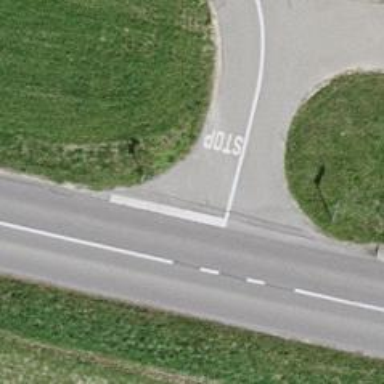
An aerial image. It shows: Road with stop sign.